Field crop: maize
Growth stage: 2
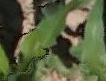
Species: maize